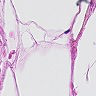
Metastatic tissue present: no